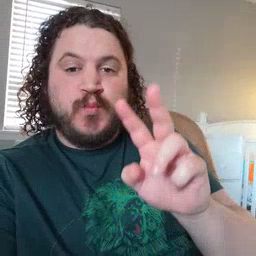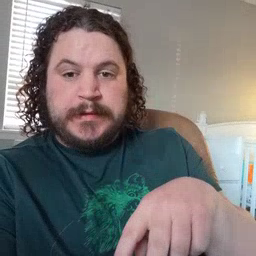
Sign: read